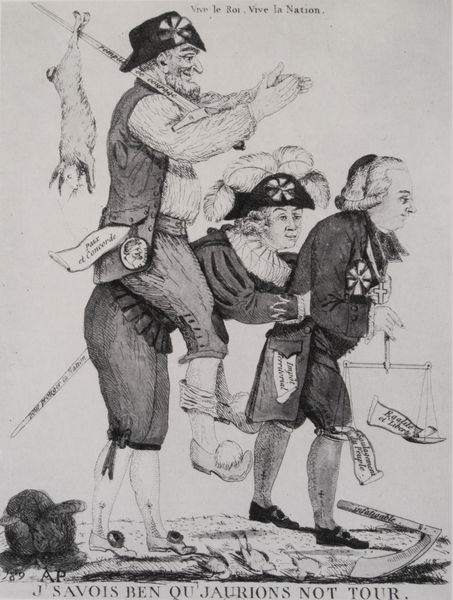
Titel: Ich wußte ja, daß wir auch mal an die Reihe kämen
Künstler: J. A. (zugeschr.) De Peters
Standort: Paris
Institution: Bibliothèque Nationale.
Schlagwörter: blätter, hand, mann, weiß, menschen, frankreich, grau, hut, hüte, männer, nase, rücken, schwarz, skizze, zeichnung, gesellschaft, gericht, hose, mütze, mützen, richter, federn, kleidung, tot, tragen, hände, vögel, geistlicher, adel, drei, england, schulter, stock, hase, hasen, kohl, perücke, reiten, schrift, papier, alter mann, schuhe, fahne, hosen, grafik, graphik, hecke, linien, figuren, französisch, könig, soldaten, karikatur, drei männer, inschrift, bauer, spiel, schwein, waage, wage, narr, spott, unterschrift, buch, kreuz, spot, kohle, druck, lithographie, druckgrafik, stich, hakennase, revolution, satire, schwarzweiß, schwert, text, uniform, zeitung, beschriftung, napoleon, abzeichen, dreispitz, orden, allegorie, fürst, jagd, stift, französische, triumph, gerechtigkeit, erlegt, jäger, kaninchen, rosette, aristokrat, kostüme, jagt, adliger, bommel, kniebundhosen, kupferstich, schraffierung, egalite, französische revolution, spaß, flugblatt, sense, grotesk, beamter, jagdt, nation, münze, banderole, franzose, europa, perrücke, kinderspiel, kreut, verfassung, inschriften, zeile, stände, schriftzüge, kanninchen, friedrich der grosse, kleriker, schriftbänder, gesetz, wissen, huckepack, klatschen, revolutionsgraphik, kokarde, banderolen, frankzösisch, freiheitskrieg, triumvirat, abbé, aderliger, friedrich dewr grosse, gewaltenteilung, ionsgra, paix et concorde, sansculotten, schweinisch, toter hase, vive le roi, vive la nation, rikatur, französsische revolution, drei stände, schfit, ap, ständegesellschaft